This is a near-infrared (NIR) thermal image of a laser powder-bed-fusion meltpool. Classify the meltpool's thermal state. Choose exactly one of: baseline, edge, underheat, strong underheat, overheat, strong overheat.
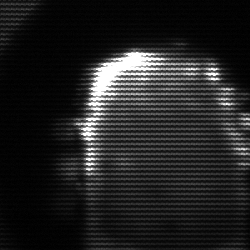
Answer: baseline